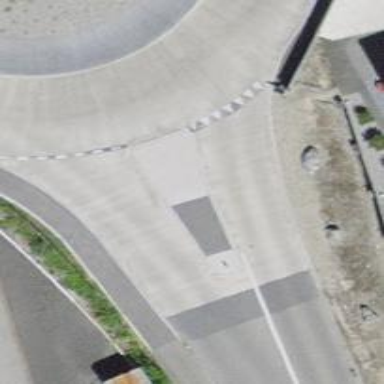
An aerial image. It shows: Unmarked crossing on the road.